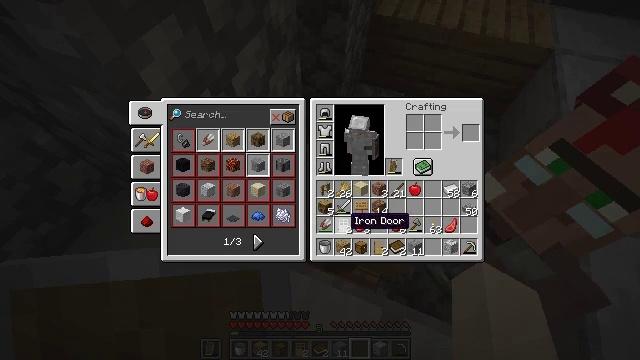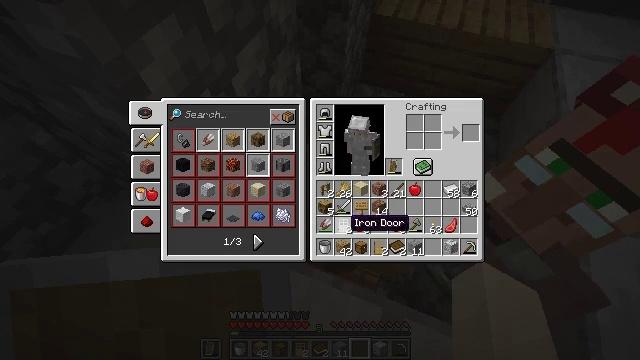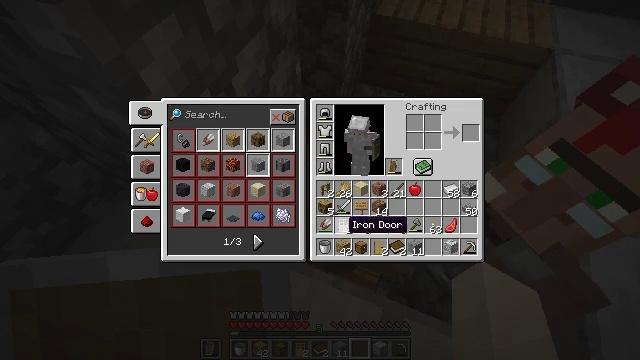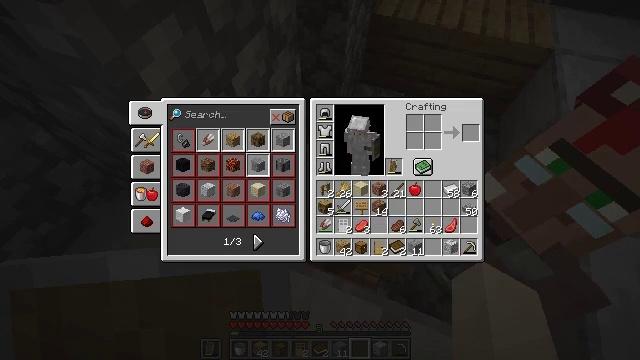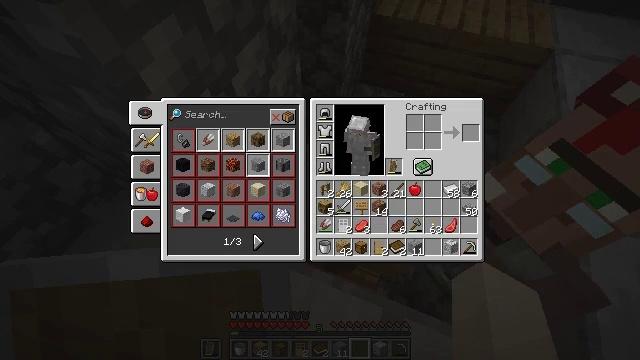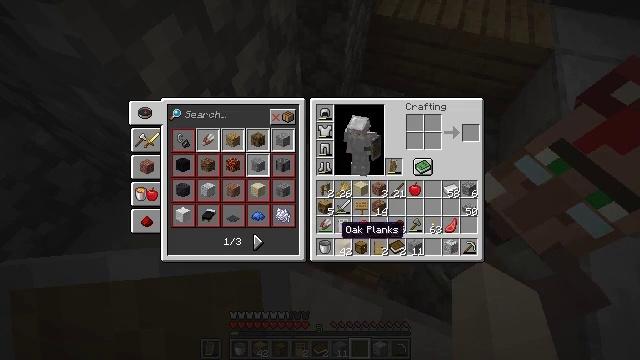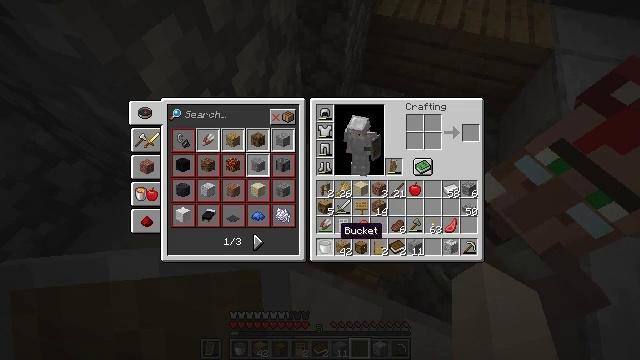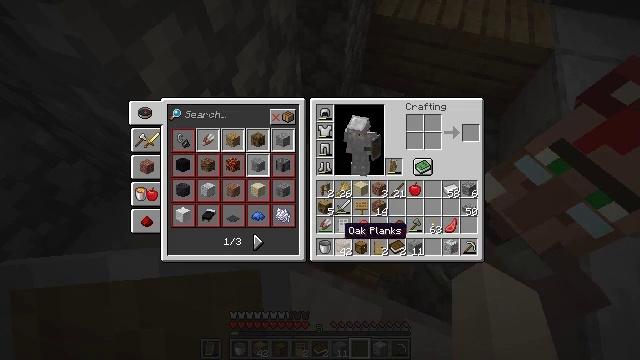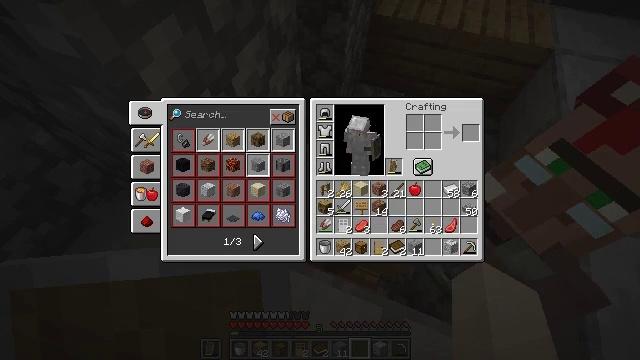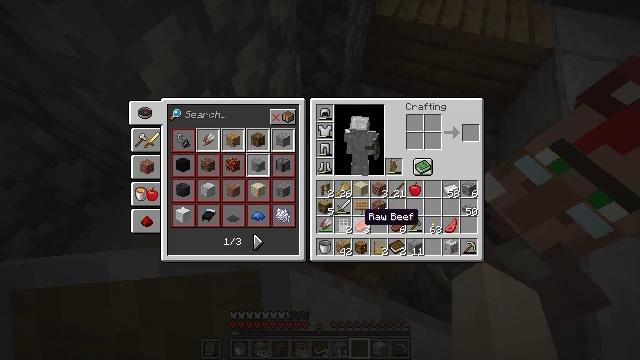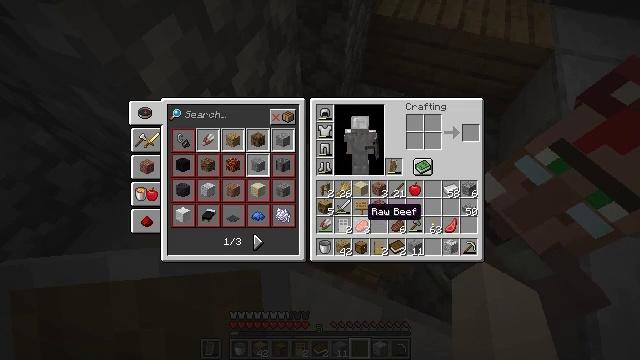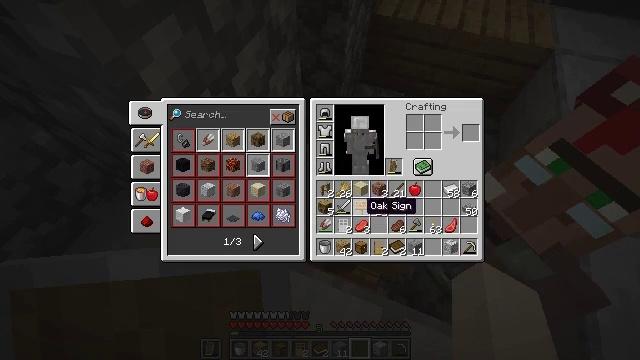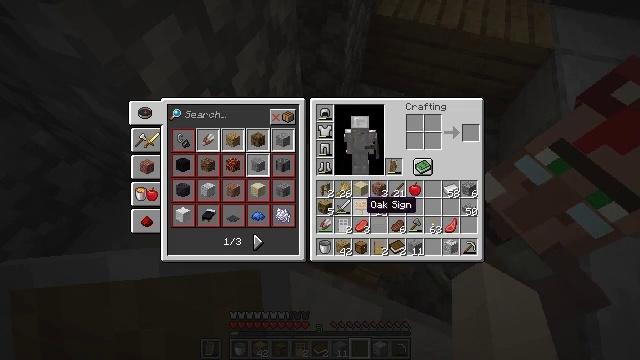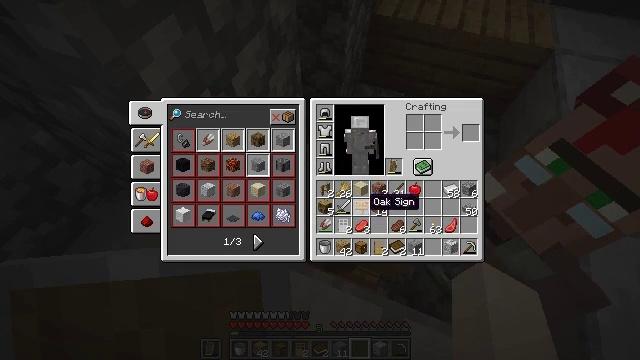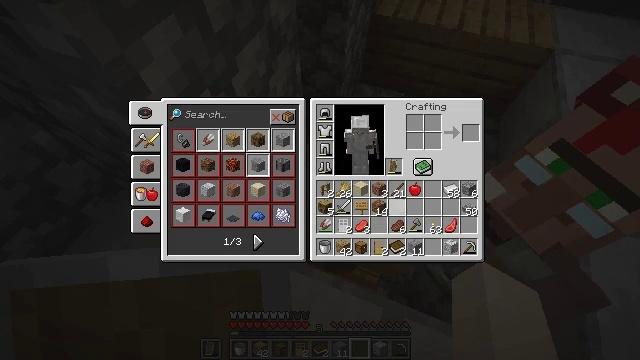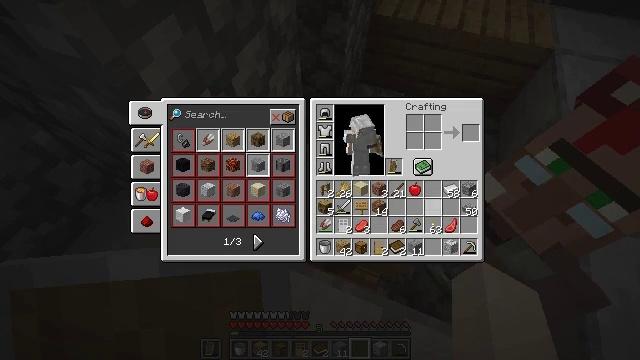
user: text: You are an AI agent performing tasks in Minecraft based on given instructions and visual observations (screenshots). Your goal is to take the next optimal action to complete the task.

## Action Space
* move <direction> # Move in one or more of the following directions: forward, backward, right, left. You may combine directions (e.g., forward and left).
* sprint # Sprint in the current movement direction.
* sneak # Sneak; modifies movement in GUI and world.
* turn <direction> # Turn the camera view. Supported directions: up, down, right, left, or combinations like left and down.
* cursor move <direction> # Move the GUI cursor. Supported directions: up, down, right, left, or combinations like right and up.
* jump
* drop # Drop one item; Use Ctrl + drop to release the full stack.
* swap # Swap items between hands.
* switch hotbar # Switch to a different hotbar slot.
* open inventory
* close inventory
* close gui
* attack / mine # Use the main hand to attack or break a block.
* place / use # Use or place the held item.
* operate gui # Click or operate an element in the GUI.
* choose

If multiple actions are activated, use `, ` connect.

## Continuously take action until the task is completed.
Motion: motion action
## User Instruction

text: Destroy the lectern to reuse it.
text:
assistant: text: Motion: no_op
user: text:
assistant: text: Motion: no_op
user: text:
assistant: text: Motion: no_op
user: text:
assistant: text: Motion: no_op
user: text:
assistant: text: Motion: no_op
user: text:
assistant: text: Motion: no_op
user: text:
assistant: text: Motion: no_op
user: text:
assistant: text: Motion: turn right
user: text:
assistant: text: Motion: turn up
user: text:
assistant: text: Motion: no_op
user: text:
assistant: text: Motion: no_op
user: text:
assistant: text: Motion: no_op
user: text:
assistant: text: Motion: no_op
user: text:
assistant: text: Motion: turn right
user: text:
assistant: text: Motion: turn right
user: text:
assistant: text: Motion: turn right
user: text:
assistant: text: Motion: no_op
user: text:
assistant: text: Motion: no_op
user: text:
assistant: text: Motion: no_op
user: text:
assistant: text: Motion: turn left
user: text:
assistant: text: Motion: turn left
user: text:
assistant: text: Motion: no_op
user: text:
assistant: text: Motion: no_op
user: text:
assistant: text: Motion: no_op
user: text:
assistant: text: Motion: no_op
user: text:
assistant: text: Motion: no_op
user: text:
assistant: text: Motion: attack / mine
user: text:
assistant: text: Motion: attack / mine
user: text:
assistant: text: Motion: no_op
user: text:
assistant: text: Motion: no_op